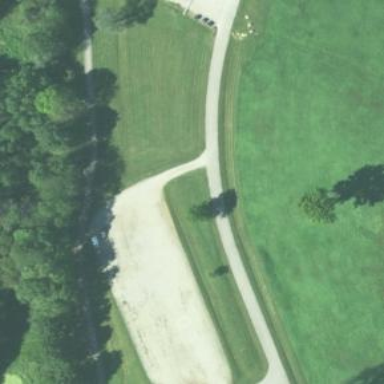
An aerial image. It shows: Parking area with gravel surface.